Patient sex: F
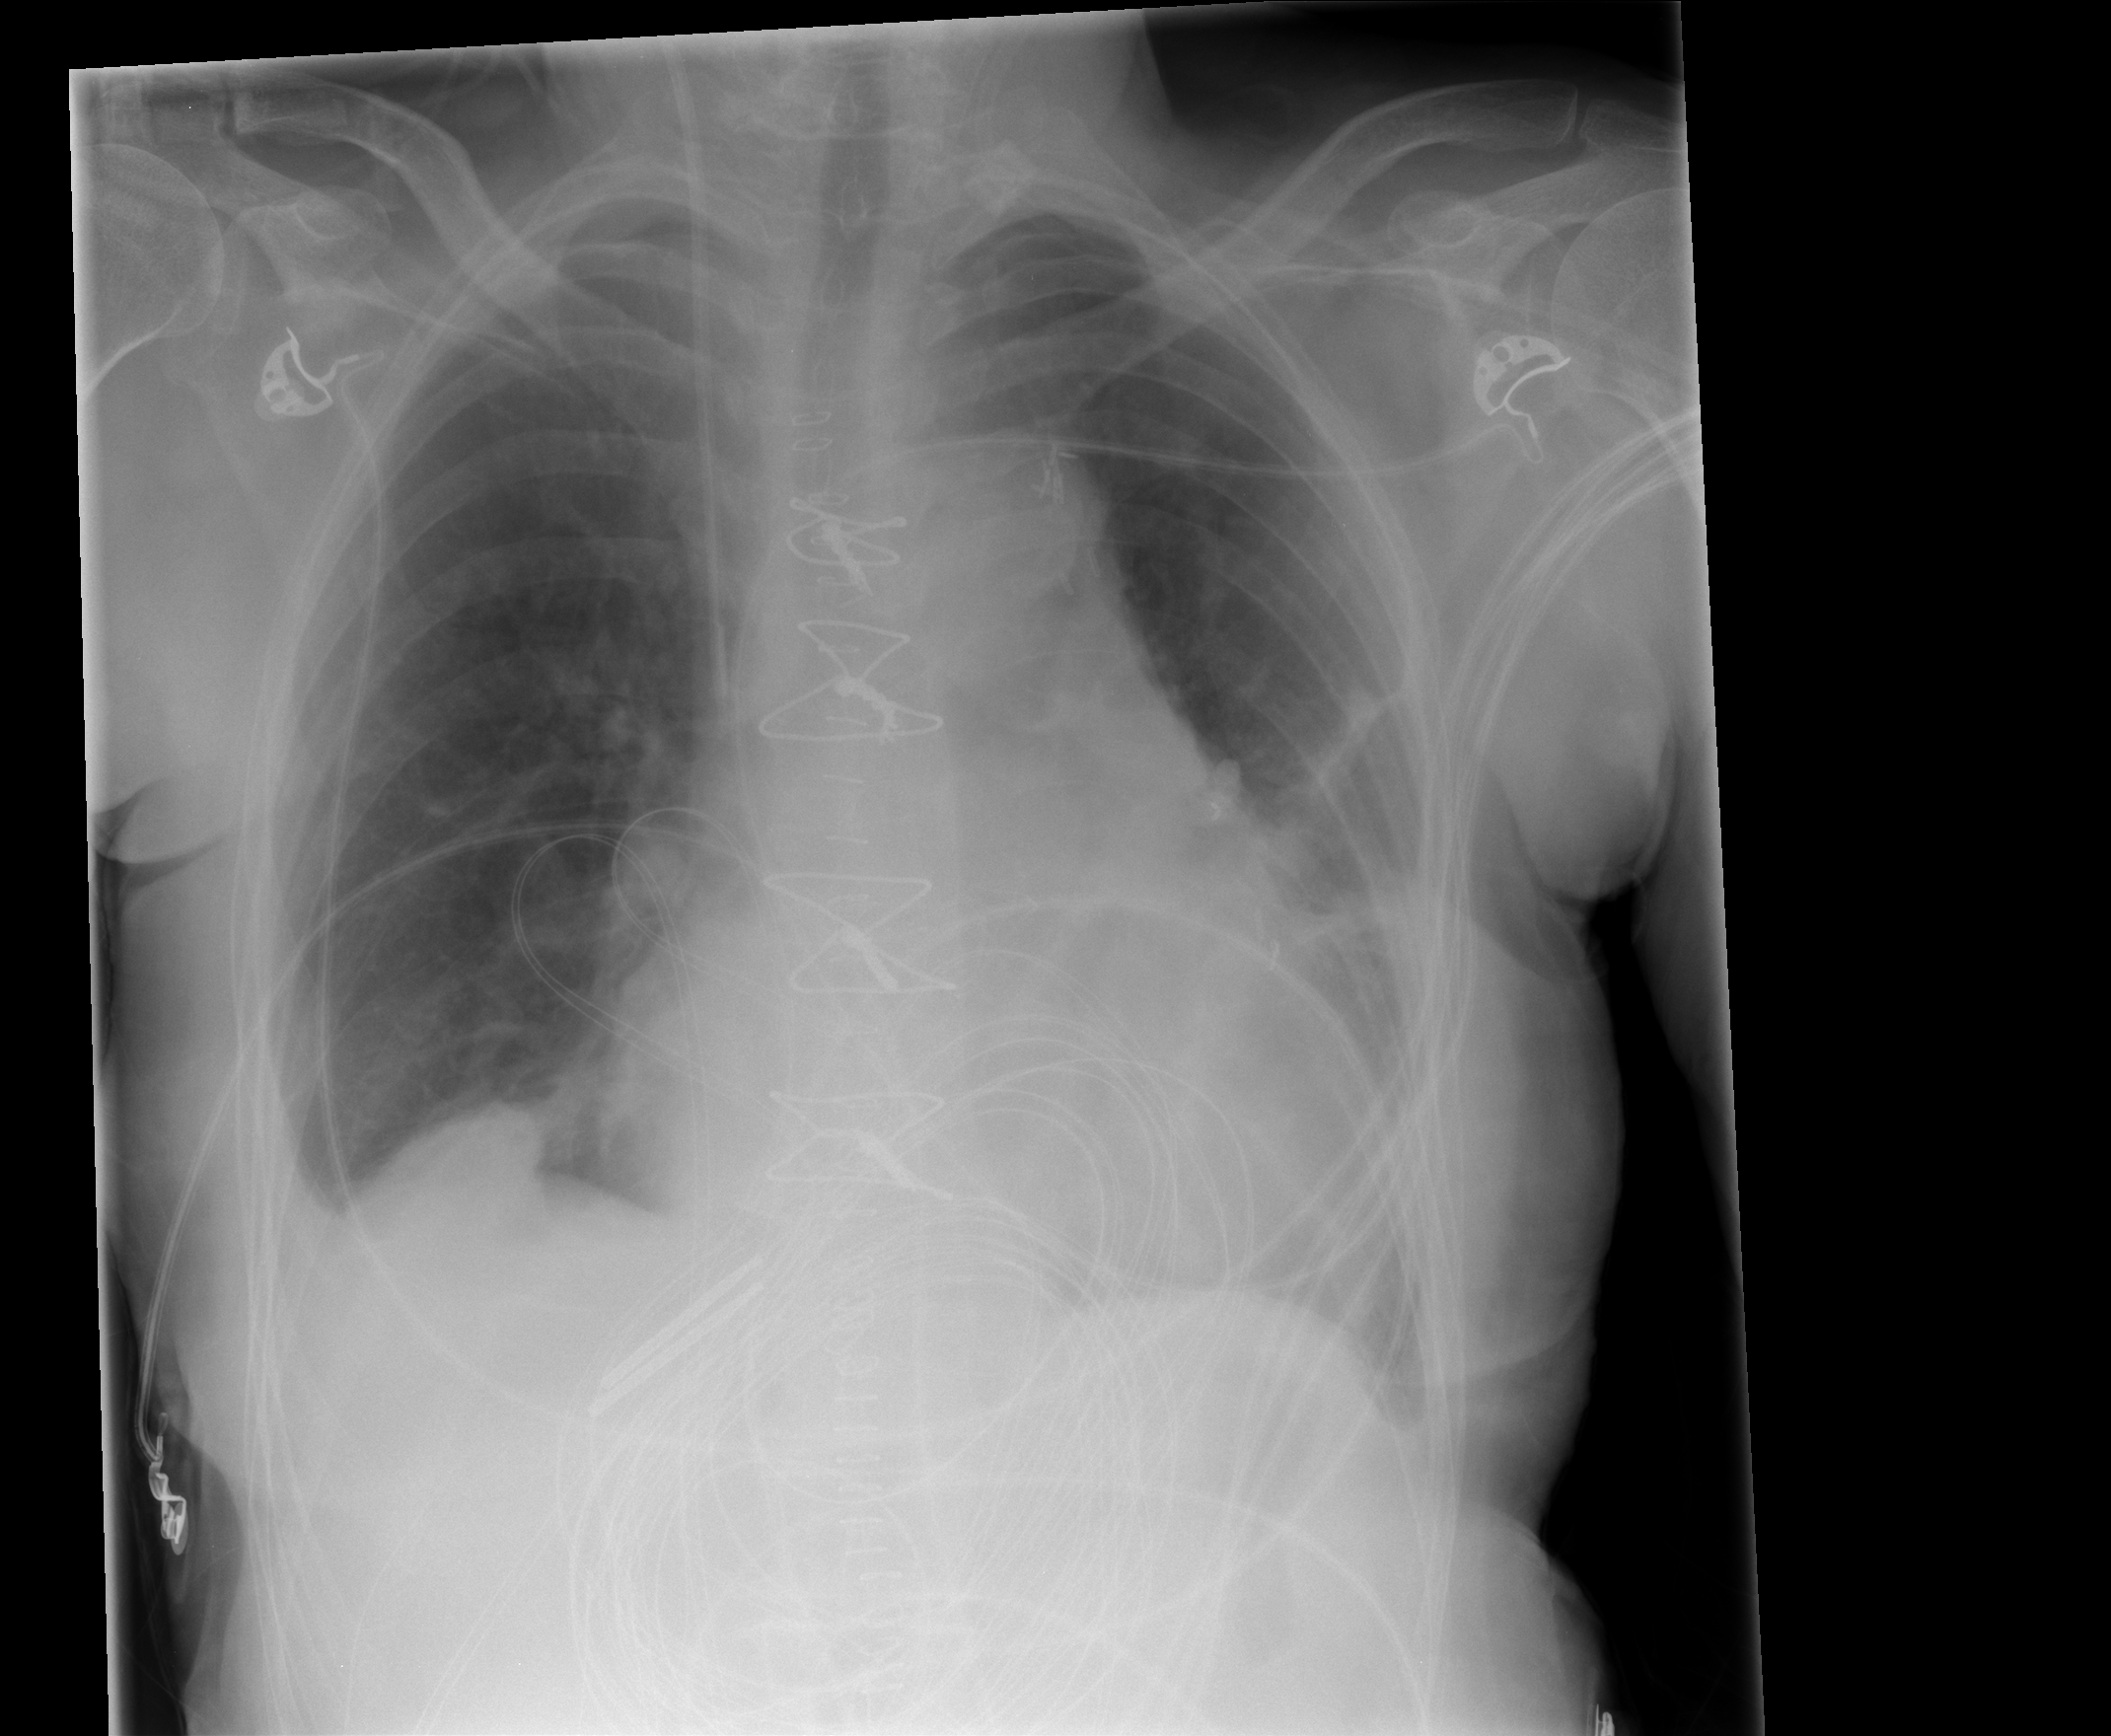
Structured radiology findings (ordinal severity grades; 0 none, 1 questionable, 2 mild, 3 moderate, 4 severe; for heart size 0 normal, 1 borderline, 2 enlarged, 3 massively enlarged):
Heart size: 2
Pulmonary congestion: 2
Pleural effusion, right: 2
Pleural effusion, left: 2
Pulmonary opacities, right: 0
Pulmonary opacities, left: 0
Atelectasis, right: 2
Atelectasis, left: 2